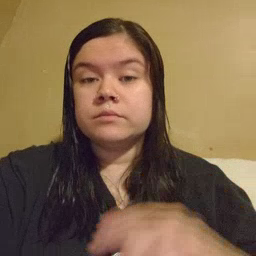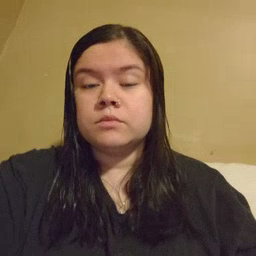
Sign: weus